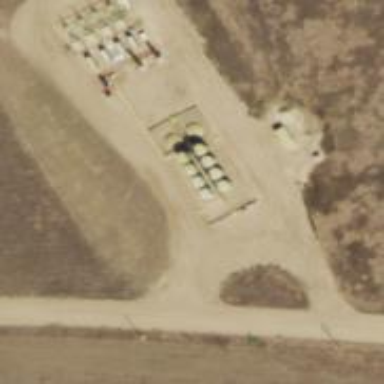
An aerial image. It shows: Storage tank that is man-made.